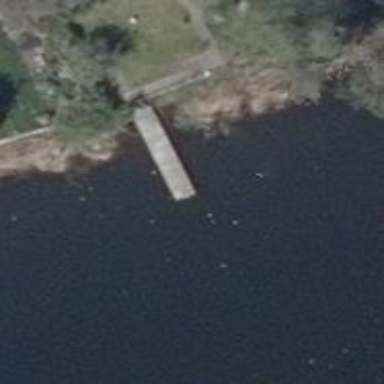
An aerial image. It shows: Man-made pier.